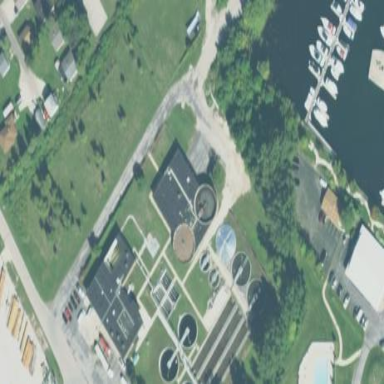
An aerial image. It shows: View of wastewater plant.